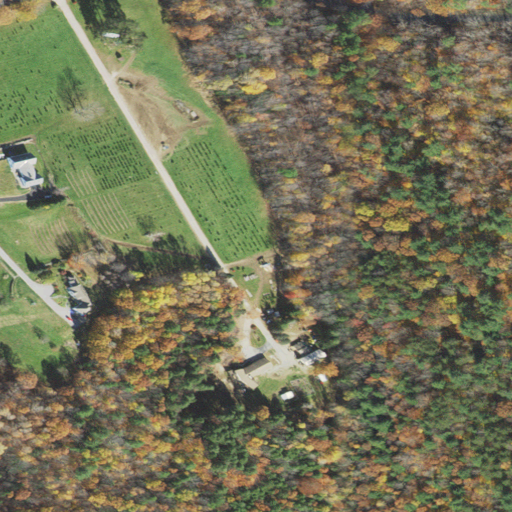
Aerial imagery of mountain in New Hampshire named Norway Hill containing mixed forest, pasture, deciduous forest, open development, low intensity development, and evergreen forest